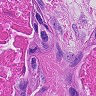
Metastatic tissue present: yes